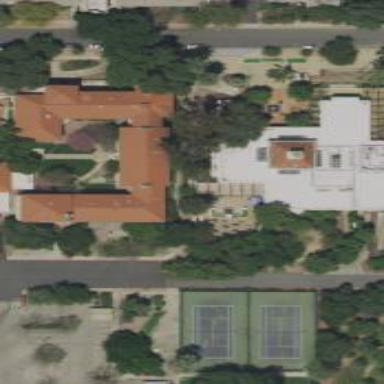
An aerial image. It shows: College building.